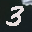
Label: 3